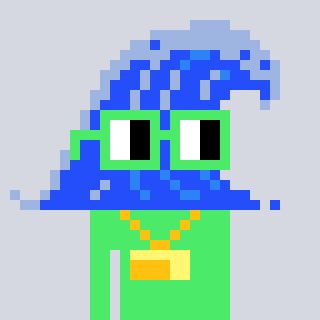
a pixel art character with square light green glasses, a wave-shaped head and a teal-colored body on a cool background